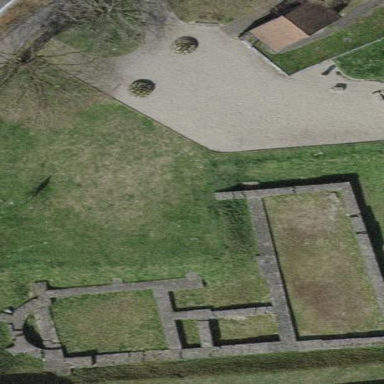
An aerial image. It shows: View of historic ruins.